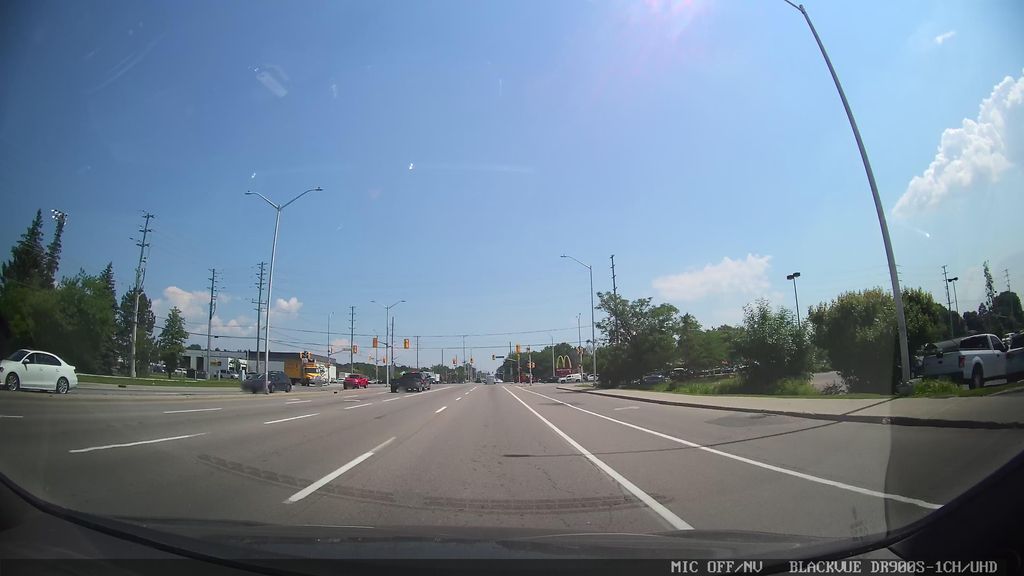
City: ottawa-gatineau